Question: To have default buttons in the navigation bar of my 'ActionBar' with the text centre aligned. I simply want to use the default, simple way of:
'''
ActionBar.Tab myTab = Actionbar.newTab()
myTab.setText("my tab's text");
'''
I cannot find any simple way to do this whatsoever. You can't access the views (as 'ActionBar.Tab.getCustomView()' always returns 'null' due to it being the default view). There is no method that I can see in 'ActionBar', 'ActionBar.Tab', etc to get the current view, get or modify 'LayoutParams' (especially 'Gravity'). A visualisation of the problem is below (one line seems to work right, but double lined navigation buttoms definitely seem left aligned):

Am I right in negatively thinking that the only way to accomplish this is to use custom views for all of my tabs, somehow guess / attempt to copy the default formatting for the tabs (as I can't find anyway to access these views) and assume / hope that the default formatting / font / style of 'ActionBar.Tab''s text does not change any time soon?
Surely there has to be a better way?
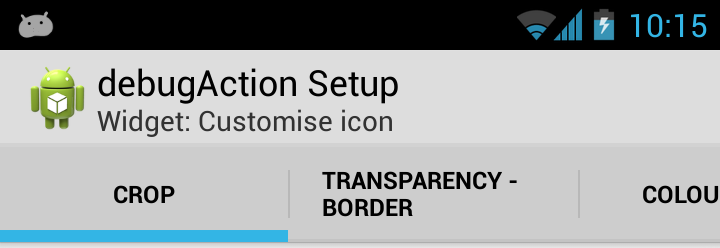
Answer: AFAIK, there's no way you can access the 'Views' in 'ActionBar'. Using custom layout seems the only solution. However, doesn't Android align the text to center automatically? It apparently does so in all my applications.